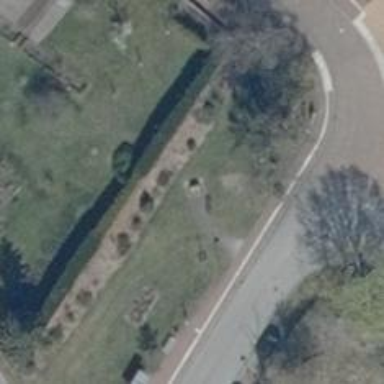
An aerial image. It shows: Historic memorial.